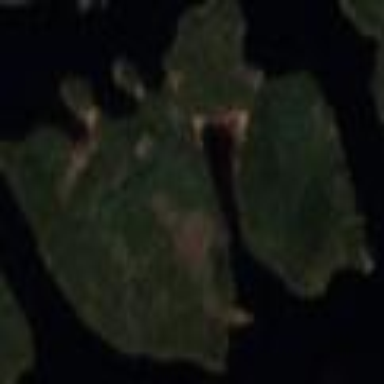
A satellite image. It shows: Islet.